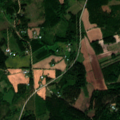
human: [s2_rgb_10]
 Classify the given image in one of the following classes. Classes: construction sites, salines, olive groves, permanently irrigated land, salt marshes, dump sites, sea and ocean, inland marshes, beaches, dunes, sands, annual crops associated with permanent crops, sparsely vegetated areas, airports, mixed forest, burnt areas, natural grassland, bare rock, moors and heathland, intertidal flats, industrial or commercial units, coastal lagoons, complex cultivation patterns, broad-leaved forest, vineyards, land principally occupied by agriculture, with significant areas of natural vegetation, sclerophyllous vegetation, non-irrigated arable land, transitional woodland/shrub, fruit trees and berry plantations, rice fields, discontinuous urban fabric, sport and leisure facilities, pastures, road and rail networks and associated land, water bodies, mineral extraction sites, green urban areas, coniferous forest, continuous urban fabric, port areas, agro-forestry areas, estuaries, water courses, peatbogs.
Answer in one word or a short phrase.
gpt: land principally occupied by agriculture, with significant areas of natural vegetation, coniferous forest, mixed forest